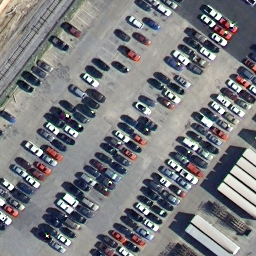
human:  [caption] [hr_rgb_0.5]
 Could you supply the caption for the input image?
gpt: It is a parking lot with many cars parked neatly and some parking spots are free .

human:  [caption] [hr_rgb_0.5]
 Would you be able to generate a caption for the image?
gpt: Lots of cars parked in lines in the parking lot .

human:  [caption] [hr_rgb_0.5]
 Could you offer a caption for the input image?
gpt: Lots of cars parked neatly in the parking lot .

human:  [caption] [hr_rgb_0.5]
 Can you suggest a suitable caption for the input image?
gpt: Many cars closed to each other with some empty parking spaces in the parking lot .

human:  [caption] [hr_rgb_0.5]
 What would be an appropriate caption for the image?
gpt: Many cars are closed to each other with some free parking spots in the parking lot .